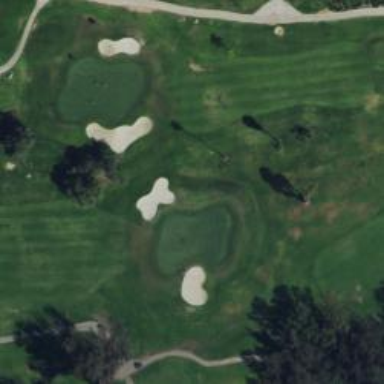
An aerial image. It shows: Golf hole.